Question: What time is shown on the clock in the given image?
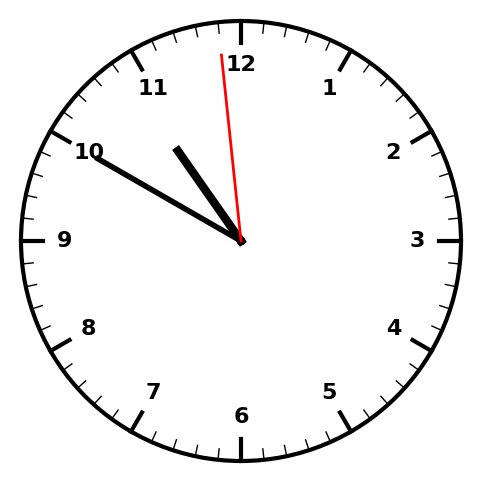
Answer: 10:49:59